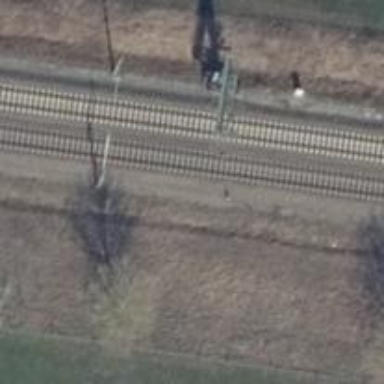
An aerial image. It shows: Railway signal.